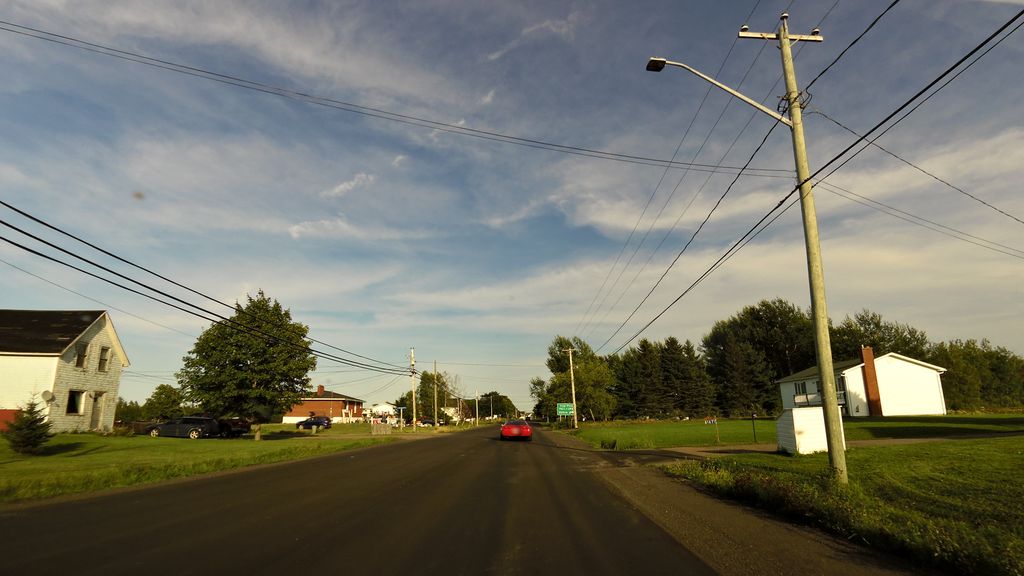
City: charlottetown